【题型】填空题　【知识点】立体几何　【难度】easy
如图，圆锥的底面直径 \(AB=3\)，母线长 \(VA=3\)，点 \(C\) 在母线 \(VB\) 上，且 \(VC=1\)，有一只蚂蚁沿圆锥的侧面从点 \(A\) 到达点 \(C\)，则这只蚂蚁爬行的最短距离为 \_\_\_\_\_\_.

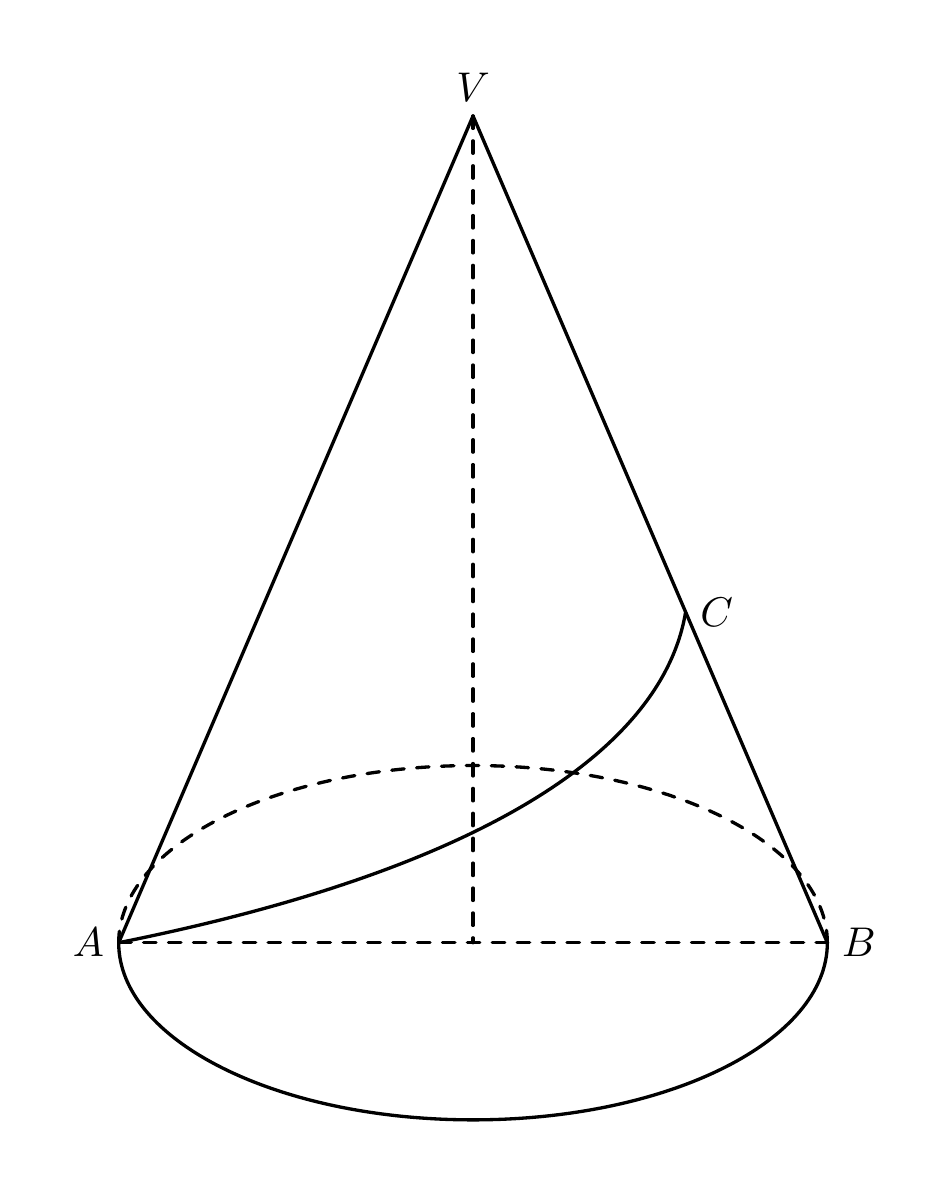
【解答】
【答案】\(\sqrt{10}\)

【知识点】圆锥的展开图及最短距离问题

【分析】蚂蚁爬行距离最短，即将圆锥侧面展开后 \(A\) 到 \(C\) 的直线距离，根据已知条件、勾股定理可求出最短距离.

【详解】如图，圆锥的侧面展开图为半径为 3 的扇形，弧长 \(\overset{\frown}{AB} = \dfrac{1}{2} \times \pi \times 3 = \dfrac{3\pi}{2}\)，

则 \(\angle AVB = \dfrac{\dfrac{3\pi}{2}}{3} = \dfrac{\pi}{2}\)，

则 \(AC = \sqrt{VC^2 + VA^2} = \sqrt{1+9} = \sqrt{10}\).

故答案为：\(\sqrt{10}\).

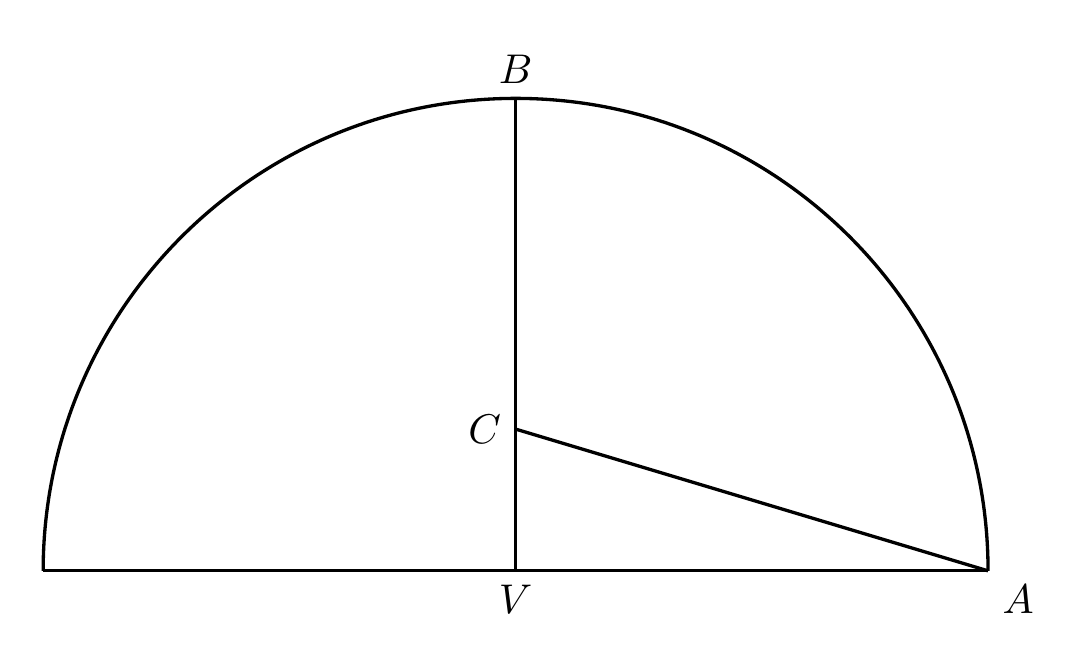